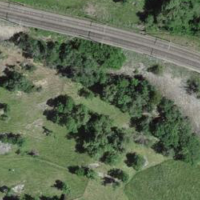
EUNIS habitat code: 24
Species observed at this site:
Brenthis daphne